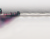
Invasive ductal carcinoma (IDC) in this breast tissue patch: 0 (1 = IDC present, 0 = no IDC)